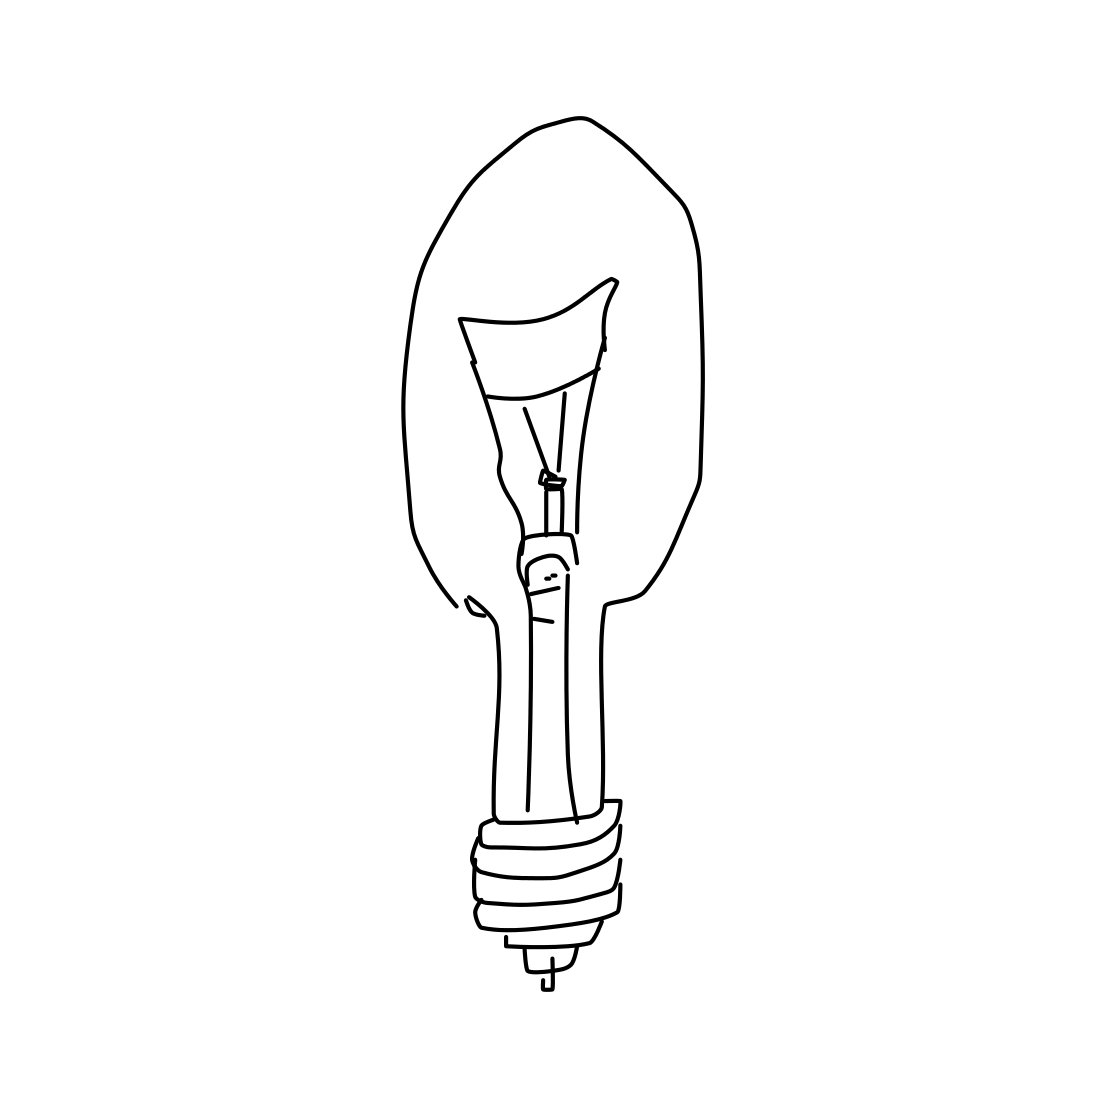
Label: lightbulb